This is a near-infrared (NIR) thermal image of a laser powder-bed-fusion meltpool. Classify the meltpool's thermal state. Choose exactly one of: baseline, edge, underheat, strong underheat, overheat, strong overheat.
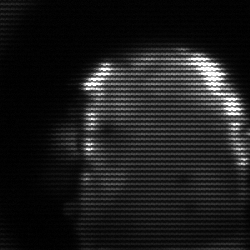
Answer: baseline